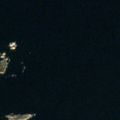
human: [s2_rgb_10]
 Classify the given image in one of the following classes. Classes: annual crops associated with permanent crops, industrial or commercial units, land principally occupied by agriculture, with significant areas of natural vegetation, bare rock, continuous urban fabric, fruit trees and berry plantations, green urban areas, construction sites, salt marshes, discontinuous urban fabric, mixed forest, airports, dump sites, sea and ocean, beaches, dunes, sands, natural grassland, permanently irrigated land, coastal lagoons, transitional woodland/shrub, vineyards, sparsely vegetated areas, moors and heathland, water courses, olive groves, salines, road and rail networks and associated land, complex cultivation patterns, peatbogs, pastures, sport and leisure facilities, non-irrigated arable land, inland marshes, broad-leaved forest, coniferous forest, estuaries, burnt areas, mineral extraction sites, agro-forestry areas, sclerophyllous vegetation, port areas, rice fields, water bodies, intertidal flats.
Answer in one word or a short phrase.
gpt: sea and ocean